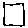
Label: square